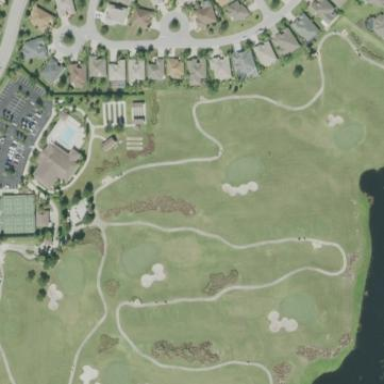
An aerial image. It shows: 9-hole golf course in the leisure land.